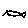
Label: fish